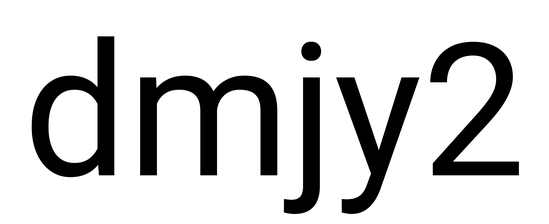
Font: Roboto_Regular